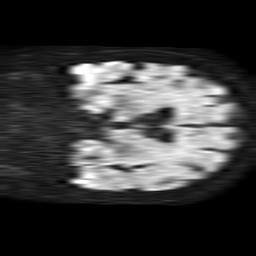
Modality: TRACE
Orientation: coronal
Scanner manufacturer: philips
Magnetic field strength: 1.5 T
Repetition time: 4.6 s
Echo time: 0.08517 s